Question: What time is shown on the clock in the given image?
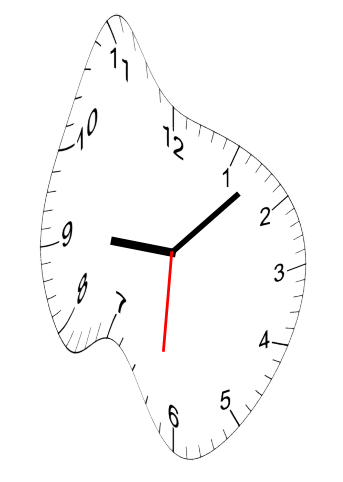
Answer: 09:07:31